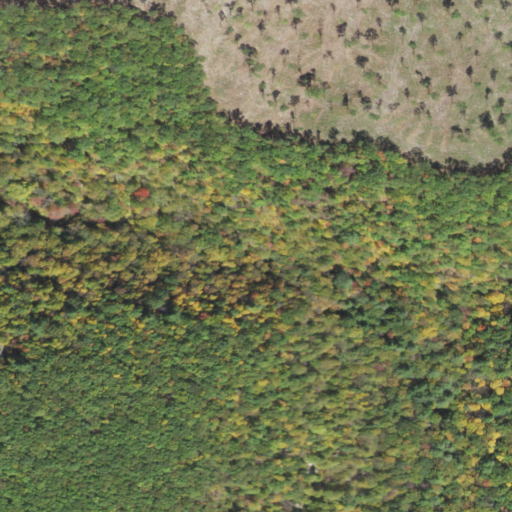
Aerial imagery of gap in Pennsylvania named Hypsy Gap containing deciduous forest, shrub, mixed forest, woody wetlands, and evergreen forest